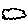
Label: cloud